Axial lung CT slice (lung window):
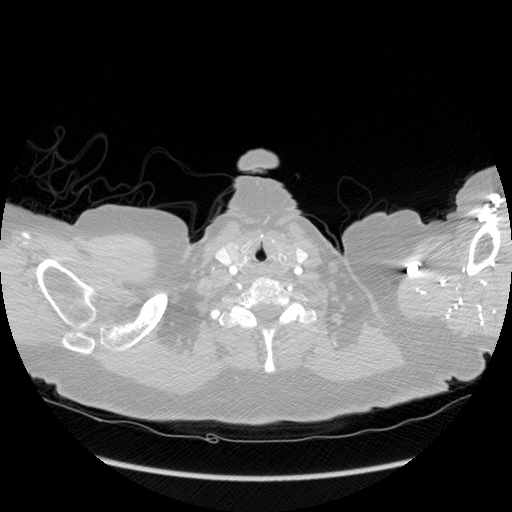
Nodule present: no